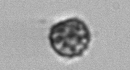
Label: coccolithophorid